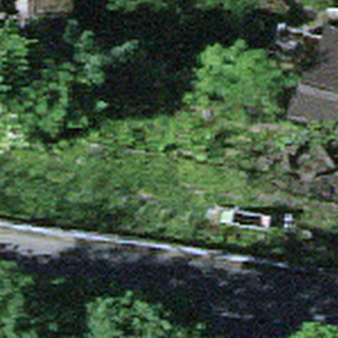
Label: other